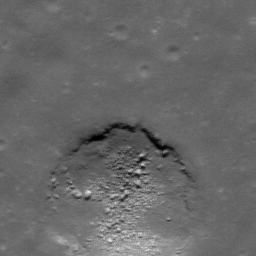
Pit: North Procellarum 2 Pit
Host crater: Oceanus Procellarum
Host type: mare
Lunar coordinates: latitude 35.343, longitude 314.345